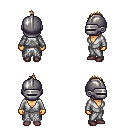
a pixel art fantasy rpg character, female body template, human, tanned skin, white robe, metal pants, blonde mohawk hairstyle, metal helm, maroon shoes, four views (front, back, left, right), 2x2 character sprite sheet, small pixel art, hard edges, no anti-aliasing